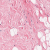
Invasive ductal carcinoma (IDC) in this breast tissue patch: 0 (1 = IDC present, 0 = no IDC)